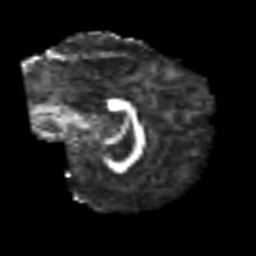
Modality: FA
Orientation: sagittal
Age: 49
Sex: male
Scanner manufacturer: siemens
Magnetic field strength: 3 T
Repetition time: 6.1 s
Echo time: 0.101 s